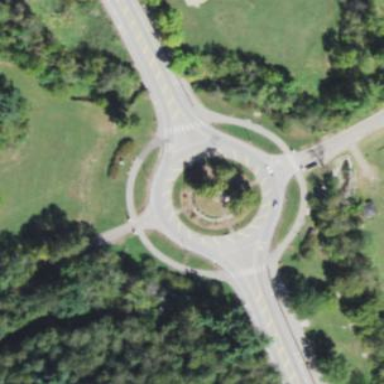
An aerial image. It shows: Tertiary road leading to roundabout.